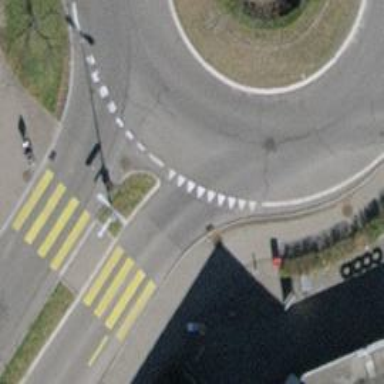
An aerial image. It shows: Tertiary road with asphalt surface and designated cycle lane.